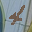
Label: 4